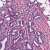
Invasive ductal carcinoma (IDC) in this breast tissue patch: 1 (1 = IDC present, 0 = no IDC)